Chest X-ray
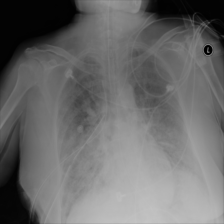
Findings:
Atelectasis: negative
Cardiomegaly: negative
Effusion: negative
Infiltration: negative
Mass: negative
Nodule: negative
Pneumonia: negative
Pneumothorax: positive
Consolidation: negative
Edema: negative
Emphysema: negative
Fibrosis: negative
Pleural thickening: negative
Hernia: negative